Question: Like in subject I would like to add custom dropdown product attribute with options and their positions programmatically so I will be able to achieve list like in attached image.

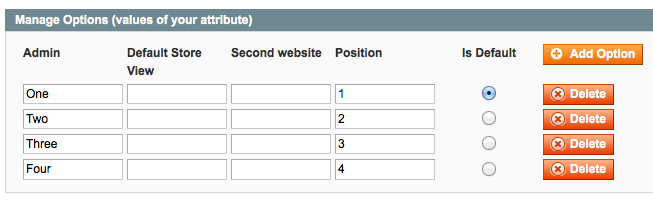
Answer: You can use like following in your installer script.
'''
$installer->addAttribute('catalog_product', "shirt_size", array(
'type' => 'int',
'input' => 'select',
'label' => 'Size',
'source' => '',
'sort_order' => 1000,
'required' => false,
'global' => Mage_Catalog_Model_Resource_Eav_Attribute::SCOPE_STORE,
'backend' => 'eav/entity_attribute_backend_array',
'option' => array (
'values' => array(
0 => 'Small',
1 => 'Medium',
2 => 'Large',
)
),
));
'''